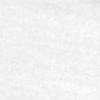
Label: no_change